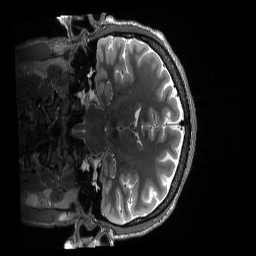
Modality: T2w
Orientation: coronal
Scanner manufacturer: siemens
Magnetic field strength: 3 T
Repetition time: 3.2 s
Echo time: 0.563 s